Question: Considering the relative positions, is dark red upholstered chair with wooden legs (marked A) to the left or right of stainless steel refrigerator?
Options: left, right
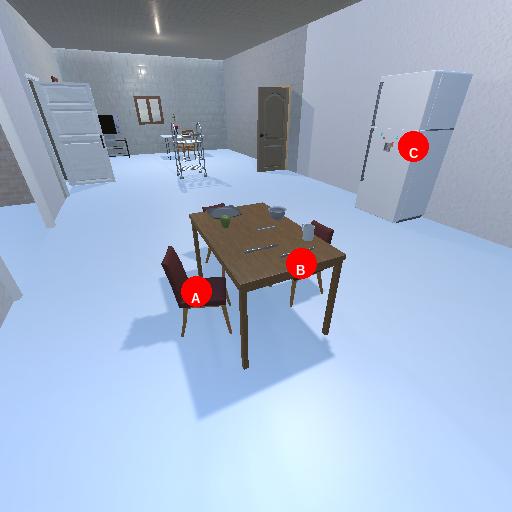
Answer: left